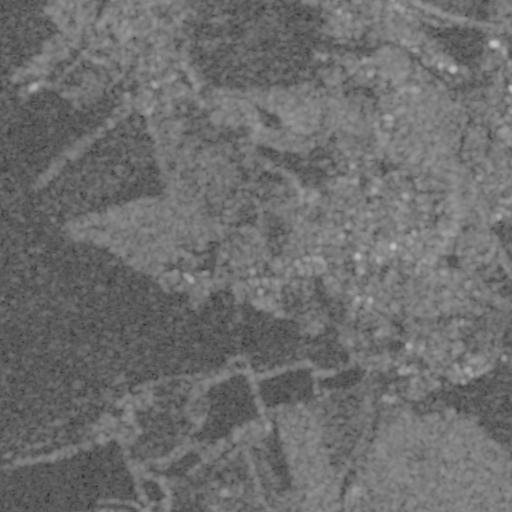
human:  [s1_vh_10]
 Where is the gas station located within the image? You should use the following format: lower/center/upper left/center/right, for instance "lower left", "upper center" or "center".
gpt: The gas station is located in the lower right of the image.
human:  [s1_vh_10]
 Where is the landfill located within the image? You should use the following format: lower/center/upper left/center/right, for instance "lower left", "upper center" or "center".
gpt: The landfill is located in the lower right of the image.
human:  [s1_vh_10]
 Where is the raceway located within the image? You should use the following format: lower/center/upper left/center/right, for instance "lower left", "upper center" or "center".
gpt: The raceway is located in the center of the image.
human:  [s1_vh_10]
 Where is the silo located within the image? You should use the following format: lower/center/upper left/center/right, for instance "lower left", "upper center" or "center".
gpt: The silo is located in the lower right of the image.
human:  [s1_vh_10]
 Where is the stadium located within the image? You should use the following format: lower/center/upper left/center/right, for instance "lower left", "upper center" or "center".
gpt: The stadium is located in the upper center of the image.
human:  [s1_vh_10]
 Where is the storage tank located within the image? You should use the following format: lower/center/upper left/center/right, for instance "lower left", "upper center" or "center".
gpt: The storage tank is located in the upper left of the image.
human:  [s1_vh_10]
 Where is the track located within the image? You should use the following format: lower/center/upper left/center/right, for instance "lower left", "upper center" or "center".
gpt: The track is located in the upper center of the image.
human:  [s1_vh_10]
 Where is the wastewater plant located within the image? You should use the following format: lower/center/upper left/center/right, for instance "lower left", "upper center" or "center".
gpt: The wastewater plant is located in the center of the image.
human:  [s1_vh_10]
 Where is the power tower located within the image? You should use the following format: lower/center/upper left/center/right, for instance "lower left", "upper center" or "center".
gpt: There is no power tower in the image.

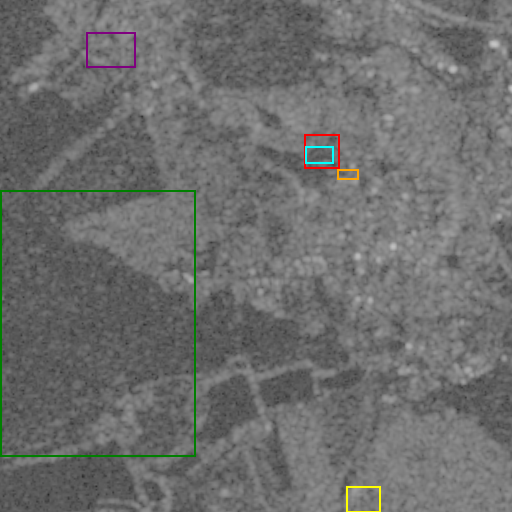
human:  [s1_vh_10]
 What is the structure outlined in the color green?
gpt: The structure outlined in green is a crop field.
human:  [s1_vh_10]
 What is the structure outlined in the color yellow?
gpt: The structure outlined in yellow is a landfill.
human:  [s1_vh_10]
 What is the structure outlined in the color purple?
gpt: The structure outlined in purple is a park.
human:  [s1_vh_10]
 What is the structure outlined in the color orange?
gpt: The structure outlined in orange is a parking lot.
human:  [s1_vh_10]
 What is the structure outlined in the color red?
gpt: The structure outlined in red is a stadium.
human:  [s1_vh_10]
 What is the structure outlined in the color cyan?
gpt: The structure outlined in cyan is a track.
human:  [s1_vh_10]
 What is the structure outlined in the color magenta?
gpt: There is no magenta outline.